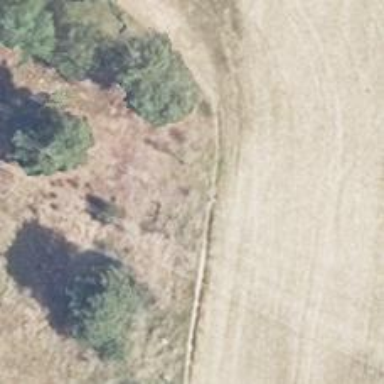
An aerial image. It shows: Hunting stand.